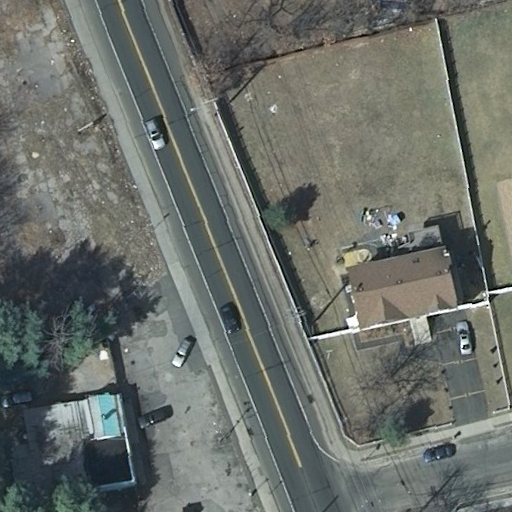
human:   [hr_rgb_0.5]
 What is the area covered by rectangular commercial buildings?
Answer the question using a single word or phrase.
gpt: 412m2

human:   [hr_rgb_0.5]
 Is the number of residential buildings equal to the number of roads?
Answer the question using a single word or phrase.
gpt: yes

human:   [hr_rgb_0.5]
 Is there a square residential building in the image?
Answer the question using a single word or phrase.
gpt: no

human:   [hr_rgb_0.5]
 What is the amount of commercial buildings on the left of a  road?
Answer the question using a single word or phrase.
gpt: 1

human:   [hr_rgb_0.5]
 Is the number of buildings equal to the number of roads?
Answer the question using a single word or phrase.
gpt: no

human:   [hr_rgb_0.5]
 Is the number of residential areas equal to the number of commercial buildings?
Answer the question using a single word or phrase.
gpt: yes

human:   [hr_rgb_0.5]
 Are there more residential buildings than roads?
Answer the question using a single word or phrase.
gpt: no

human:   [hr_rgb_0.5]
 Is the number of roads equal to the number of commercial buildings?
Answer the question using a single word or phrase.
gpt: no

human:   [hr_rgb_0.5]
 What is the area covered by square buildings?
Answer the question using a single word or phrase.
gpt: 0m2

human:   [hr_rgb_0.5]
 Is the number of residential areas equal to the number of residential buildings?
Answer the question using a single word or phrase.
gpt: no

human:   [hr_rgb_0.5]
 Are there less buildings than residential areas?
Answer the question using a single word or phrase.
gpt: no

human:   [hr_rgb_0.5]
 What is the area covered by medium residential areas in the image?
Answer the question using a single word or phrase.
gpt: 0m2

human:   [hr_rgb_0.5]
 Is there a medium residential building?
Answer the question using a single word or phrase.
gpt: yes

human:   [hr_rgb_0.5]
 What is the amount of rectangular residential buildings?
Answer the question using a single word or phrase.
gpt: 1

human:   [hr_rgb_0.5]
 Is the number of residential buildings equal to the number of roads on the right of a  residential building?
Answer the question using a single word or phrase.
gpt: no

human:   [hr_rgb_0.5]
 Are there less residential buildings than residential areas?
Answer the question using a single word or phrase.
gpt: no

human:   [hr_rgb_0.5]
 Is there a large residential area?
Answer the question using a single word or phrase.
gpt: yes

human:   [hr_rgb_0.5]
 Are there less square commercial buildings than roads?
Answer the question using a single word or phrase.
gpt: yes

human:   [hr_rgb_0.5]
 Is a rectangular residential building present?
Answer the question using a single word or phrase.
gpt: yes

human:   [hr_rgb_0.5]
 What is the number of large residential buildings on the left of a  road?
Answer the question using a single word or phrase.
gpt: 0

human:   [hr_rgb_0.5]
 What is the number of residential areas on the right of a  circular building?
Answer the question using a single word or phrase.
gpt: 0

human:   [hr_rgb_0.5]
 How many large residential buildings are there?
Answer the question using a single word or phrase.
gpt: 0

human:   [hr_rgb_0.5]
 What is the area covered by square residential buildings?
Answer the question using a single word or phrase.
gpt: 0m2

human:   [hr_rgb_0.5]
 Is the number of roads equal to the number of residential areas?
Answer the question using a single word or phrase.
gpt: no

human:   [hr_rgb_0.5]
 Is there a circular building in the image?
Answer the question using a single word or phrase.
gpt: no

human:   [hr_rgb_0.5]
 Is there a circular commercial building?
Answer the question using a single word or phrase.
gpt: no

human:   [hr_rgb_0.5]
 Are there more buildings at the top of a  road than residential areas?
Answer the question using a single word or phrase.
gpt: yes

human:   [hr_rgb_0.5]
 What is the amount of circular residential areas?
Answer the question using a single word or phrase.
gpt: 0

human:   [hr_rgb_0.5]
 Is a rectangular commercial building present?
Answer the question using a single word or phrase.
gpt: yes

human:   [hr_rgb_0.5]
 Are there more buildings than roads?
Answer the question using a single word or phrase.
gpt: yes

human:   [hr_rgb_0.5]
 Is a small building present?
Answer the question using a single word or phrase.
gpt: yes

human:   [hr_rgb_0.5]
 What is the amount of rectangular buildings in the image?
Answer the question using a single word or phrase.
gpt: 2

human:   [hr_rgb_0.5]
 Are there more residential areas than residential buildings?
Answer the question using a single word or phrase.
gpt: no

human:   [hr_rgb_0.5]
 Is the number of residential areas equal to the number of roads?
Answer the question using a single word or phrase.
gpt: no

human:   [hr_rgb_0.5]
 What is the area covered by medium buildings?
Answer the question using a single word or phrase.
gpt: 666m2

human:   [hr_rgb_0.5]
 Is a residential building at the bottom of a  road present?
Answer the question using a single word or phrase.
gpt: yes